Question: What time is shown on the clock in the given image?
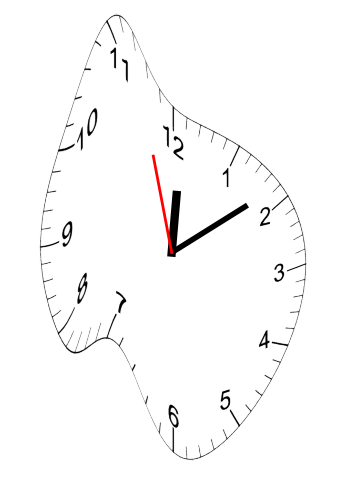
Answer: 12:08:57